Question: I am trying to create an excel file where the grades are calculated automatically.
The teachers will enter the Max marks available for an assignment in the top row,
and individual student marks in each subsequent row.
Now I want to make a formula that can automatically divide the marks obtained by the max marks for each assignment and find the average of all the results.
This would make it so that if a teacher has had 10 assignments, each assignment would automatically be worth 1/10th of the total grade. If the teacher has 5 assignments, each assignment would be worth 1/5th of the total grade. This is the part I am stuck at and I know if I can sort this out the rest of the sheet would be a piece of cake.
I want to make this to make the lives of my teachers easier. I also have no experience with VBscripts but am trying to work it out using standard excel formulae.
So far I have found that if I use the Quotient formula it gives the Value error. If I use a formula that divides every single marks cell by the max marks cell, I get the Div0 error for any empty cells. If I use the SUM of all marks obtained and divide by the SUM of all max marks the answer is wrong (clearly it would be).
aaaand I've run out of ideas!
Please help!
Thanks!
EDIT:

The formula I used to calculate the grades is:
'''
=(C10/C8+D10/D8+E10/E8+F10/F8+G10/G8)/COUNT(C8:G8)*30
'''
Where row 10 is the marks of the student named 0,
row 8 is the max marks
dividing by the count and multiplying by 30 is taking the average and multiplying by the weight of the classwork.
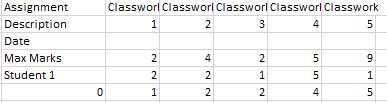
Answer: Try this formula.
'''
=SUM(IFERROR(C10:K10/C8:K8,0))/COUNT(C8:K8)*30
'''
If you are on non 365 version of excel then confirm the formula to array entry with 'CTRL'+'SHIFT'+'ENTER'.
<URL>